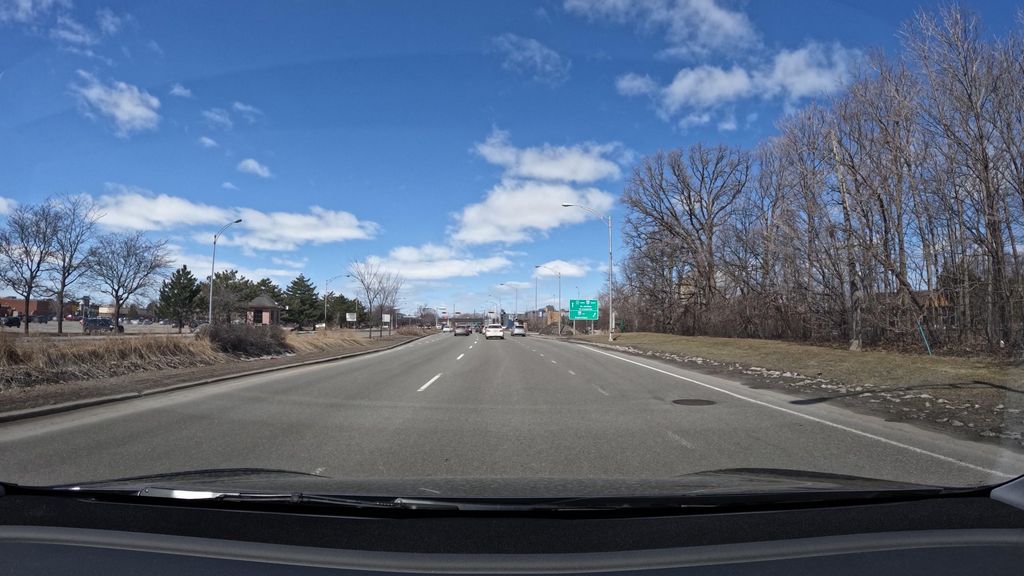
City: montreal